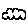
Label: cloud